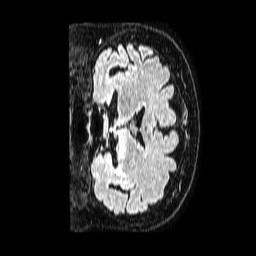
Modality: FLAIR
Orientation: coronal
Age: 79
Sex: female
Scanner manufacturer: philips
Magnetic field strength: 1.5 T
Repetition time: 4.8 s
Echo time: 0.3 s